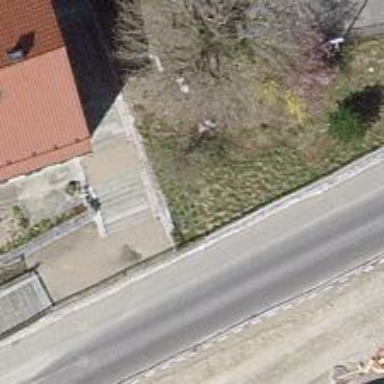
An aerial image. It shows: Road with steps.